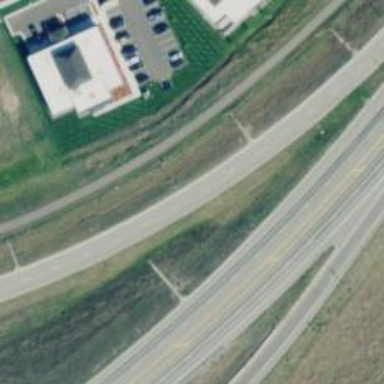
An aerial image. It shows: Trunk link highway.